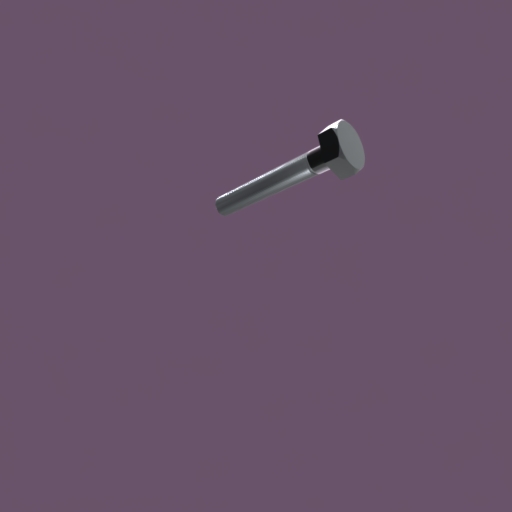
Label: bolt